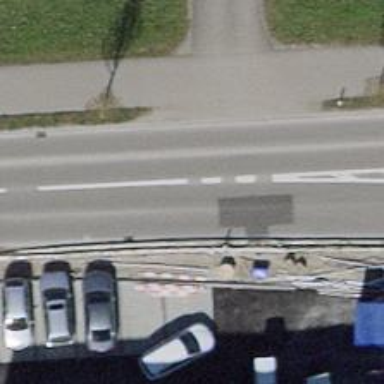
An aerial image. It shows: Primary road with asphalt surface.